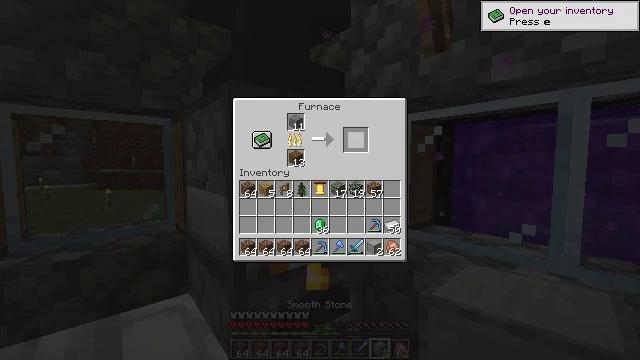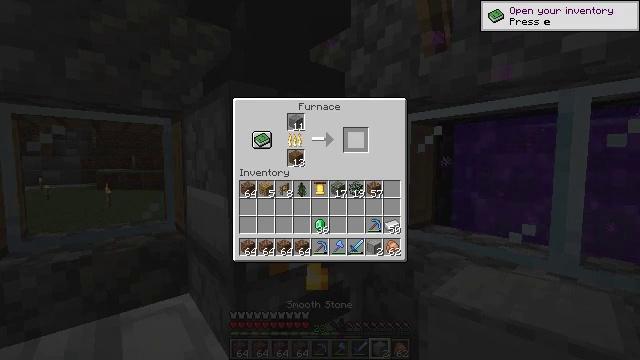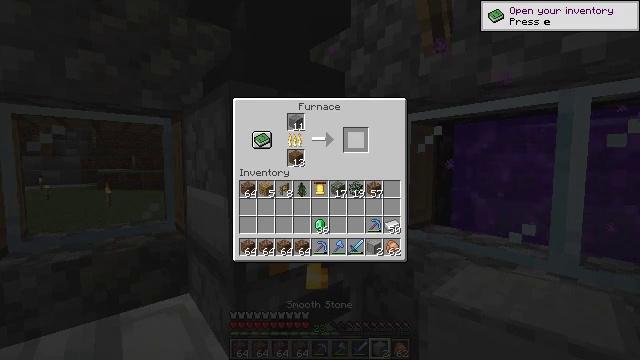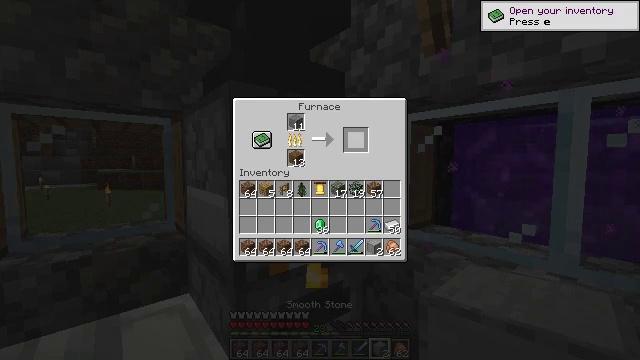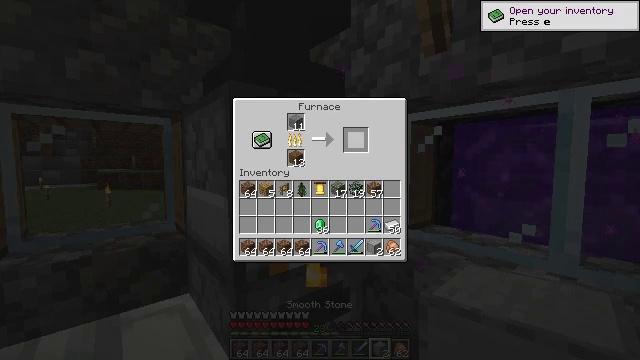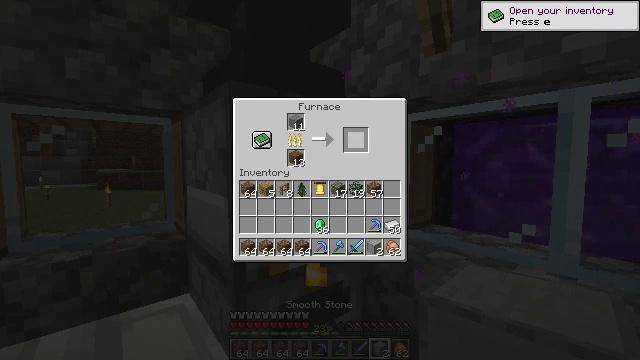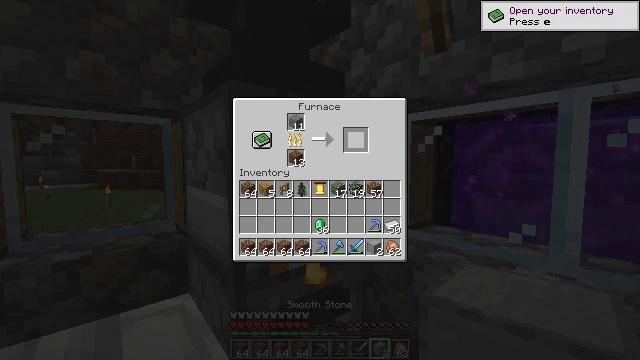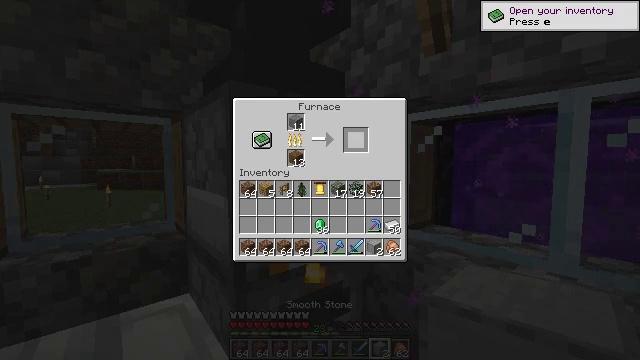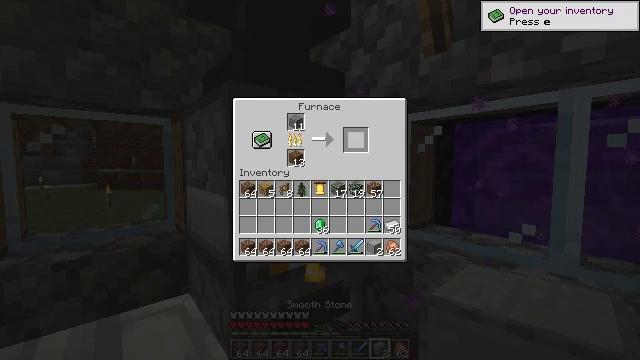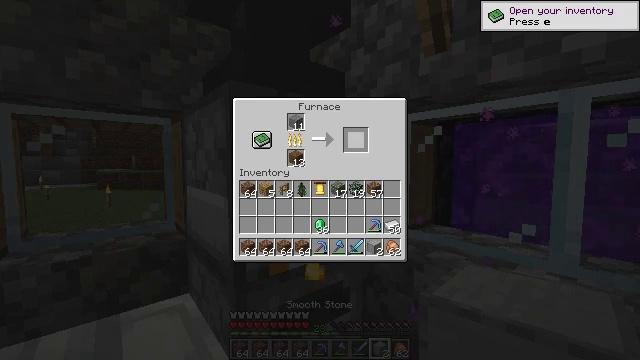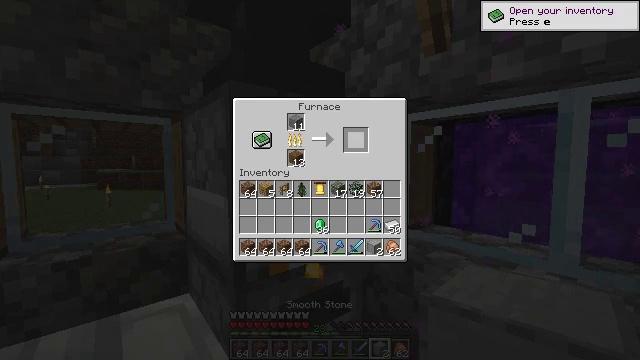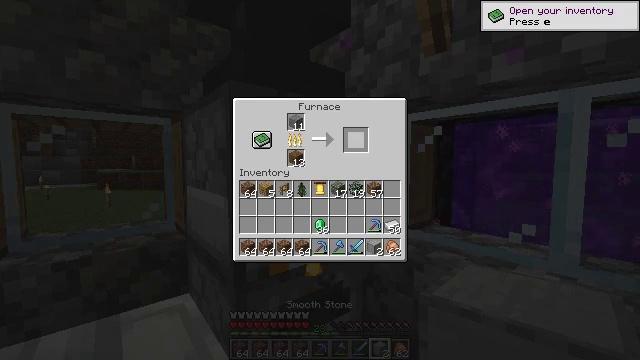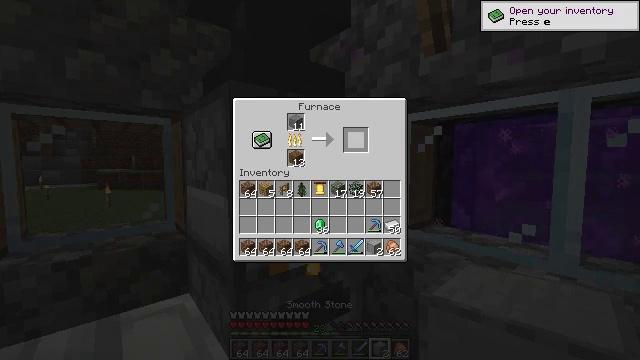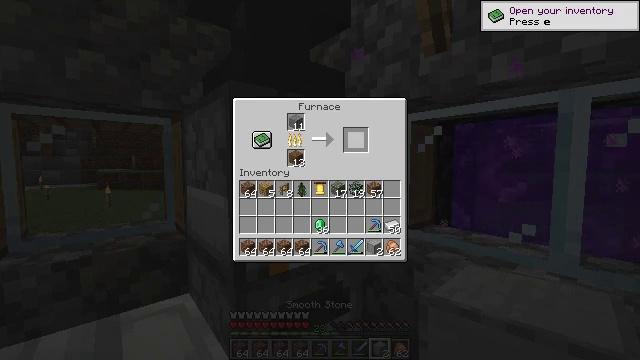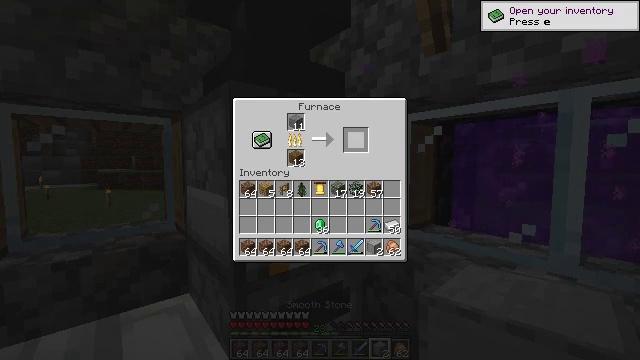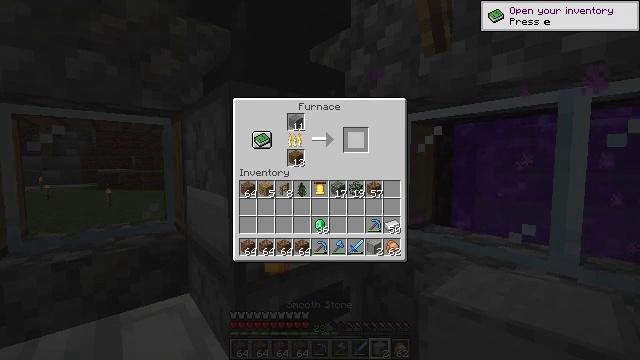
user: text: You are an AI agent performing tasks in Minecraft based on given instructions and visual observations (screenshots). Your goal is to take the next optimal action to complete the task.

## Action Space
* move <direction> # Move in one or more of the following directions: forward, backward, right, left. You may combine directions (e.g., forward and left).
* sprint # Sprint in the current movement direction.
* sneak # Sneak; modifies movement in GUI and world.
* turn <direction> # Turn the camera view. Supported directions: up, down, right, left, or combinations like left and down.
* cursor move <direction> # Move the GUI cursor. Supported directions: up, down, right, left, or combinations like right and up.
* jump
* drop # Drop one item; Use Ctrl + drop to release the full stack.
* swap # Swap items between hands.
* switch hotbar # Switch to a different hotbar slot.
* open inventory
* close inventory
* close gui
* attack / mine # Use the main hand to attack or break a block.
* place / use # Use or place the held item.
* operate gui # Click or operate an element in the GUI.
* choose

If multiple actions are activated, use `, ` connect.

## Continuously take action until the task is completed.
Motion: motion action
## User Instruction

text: Open the furnace and craft a smooth stone.
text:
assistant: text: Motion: no_op
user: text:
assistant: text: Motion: no_op
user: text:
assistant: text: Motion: no_op
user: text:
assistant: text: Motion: no_op
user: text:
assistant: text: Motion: no_op
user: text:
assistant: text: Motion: no_op
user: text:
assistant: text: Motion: no_op
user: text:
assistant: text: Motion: no_op
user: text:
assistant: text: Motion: no_op
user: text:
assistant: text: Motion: no_op
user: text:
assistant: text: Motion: no_op
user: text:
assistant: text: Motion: no_op
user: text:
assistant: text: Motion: no_op
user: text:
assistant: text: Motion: no_op
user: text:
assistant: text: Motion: no_op
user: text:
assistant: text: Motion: no_op
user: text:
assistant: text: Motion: no_op
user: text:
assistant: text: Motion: no_op
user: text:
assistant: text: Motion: no_op
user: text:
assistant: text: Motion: no_op
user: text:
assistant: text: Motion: no_op
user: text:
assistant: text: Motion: no_op
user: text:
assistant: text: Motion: no_op
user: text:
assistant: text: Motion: no_op
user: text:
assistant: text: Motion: no_op
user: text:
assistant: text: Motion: no_op
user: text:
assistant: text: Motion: no_op
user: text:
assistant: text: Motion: no_op
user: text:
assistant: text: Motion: no_op
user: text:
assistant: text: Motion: no_op